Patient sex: M
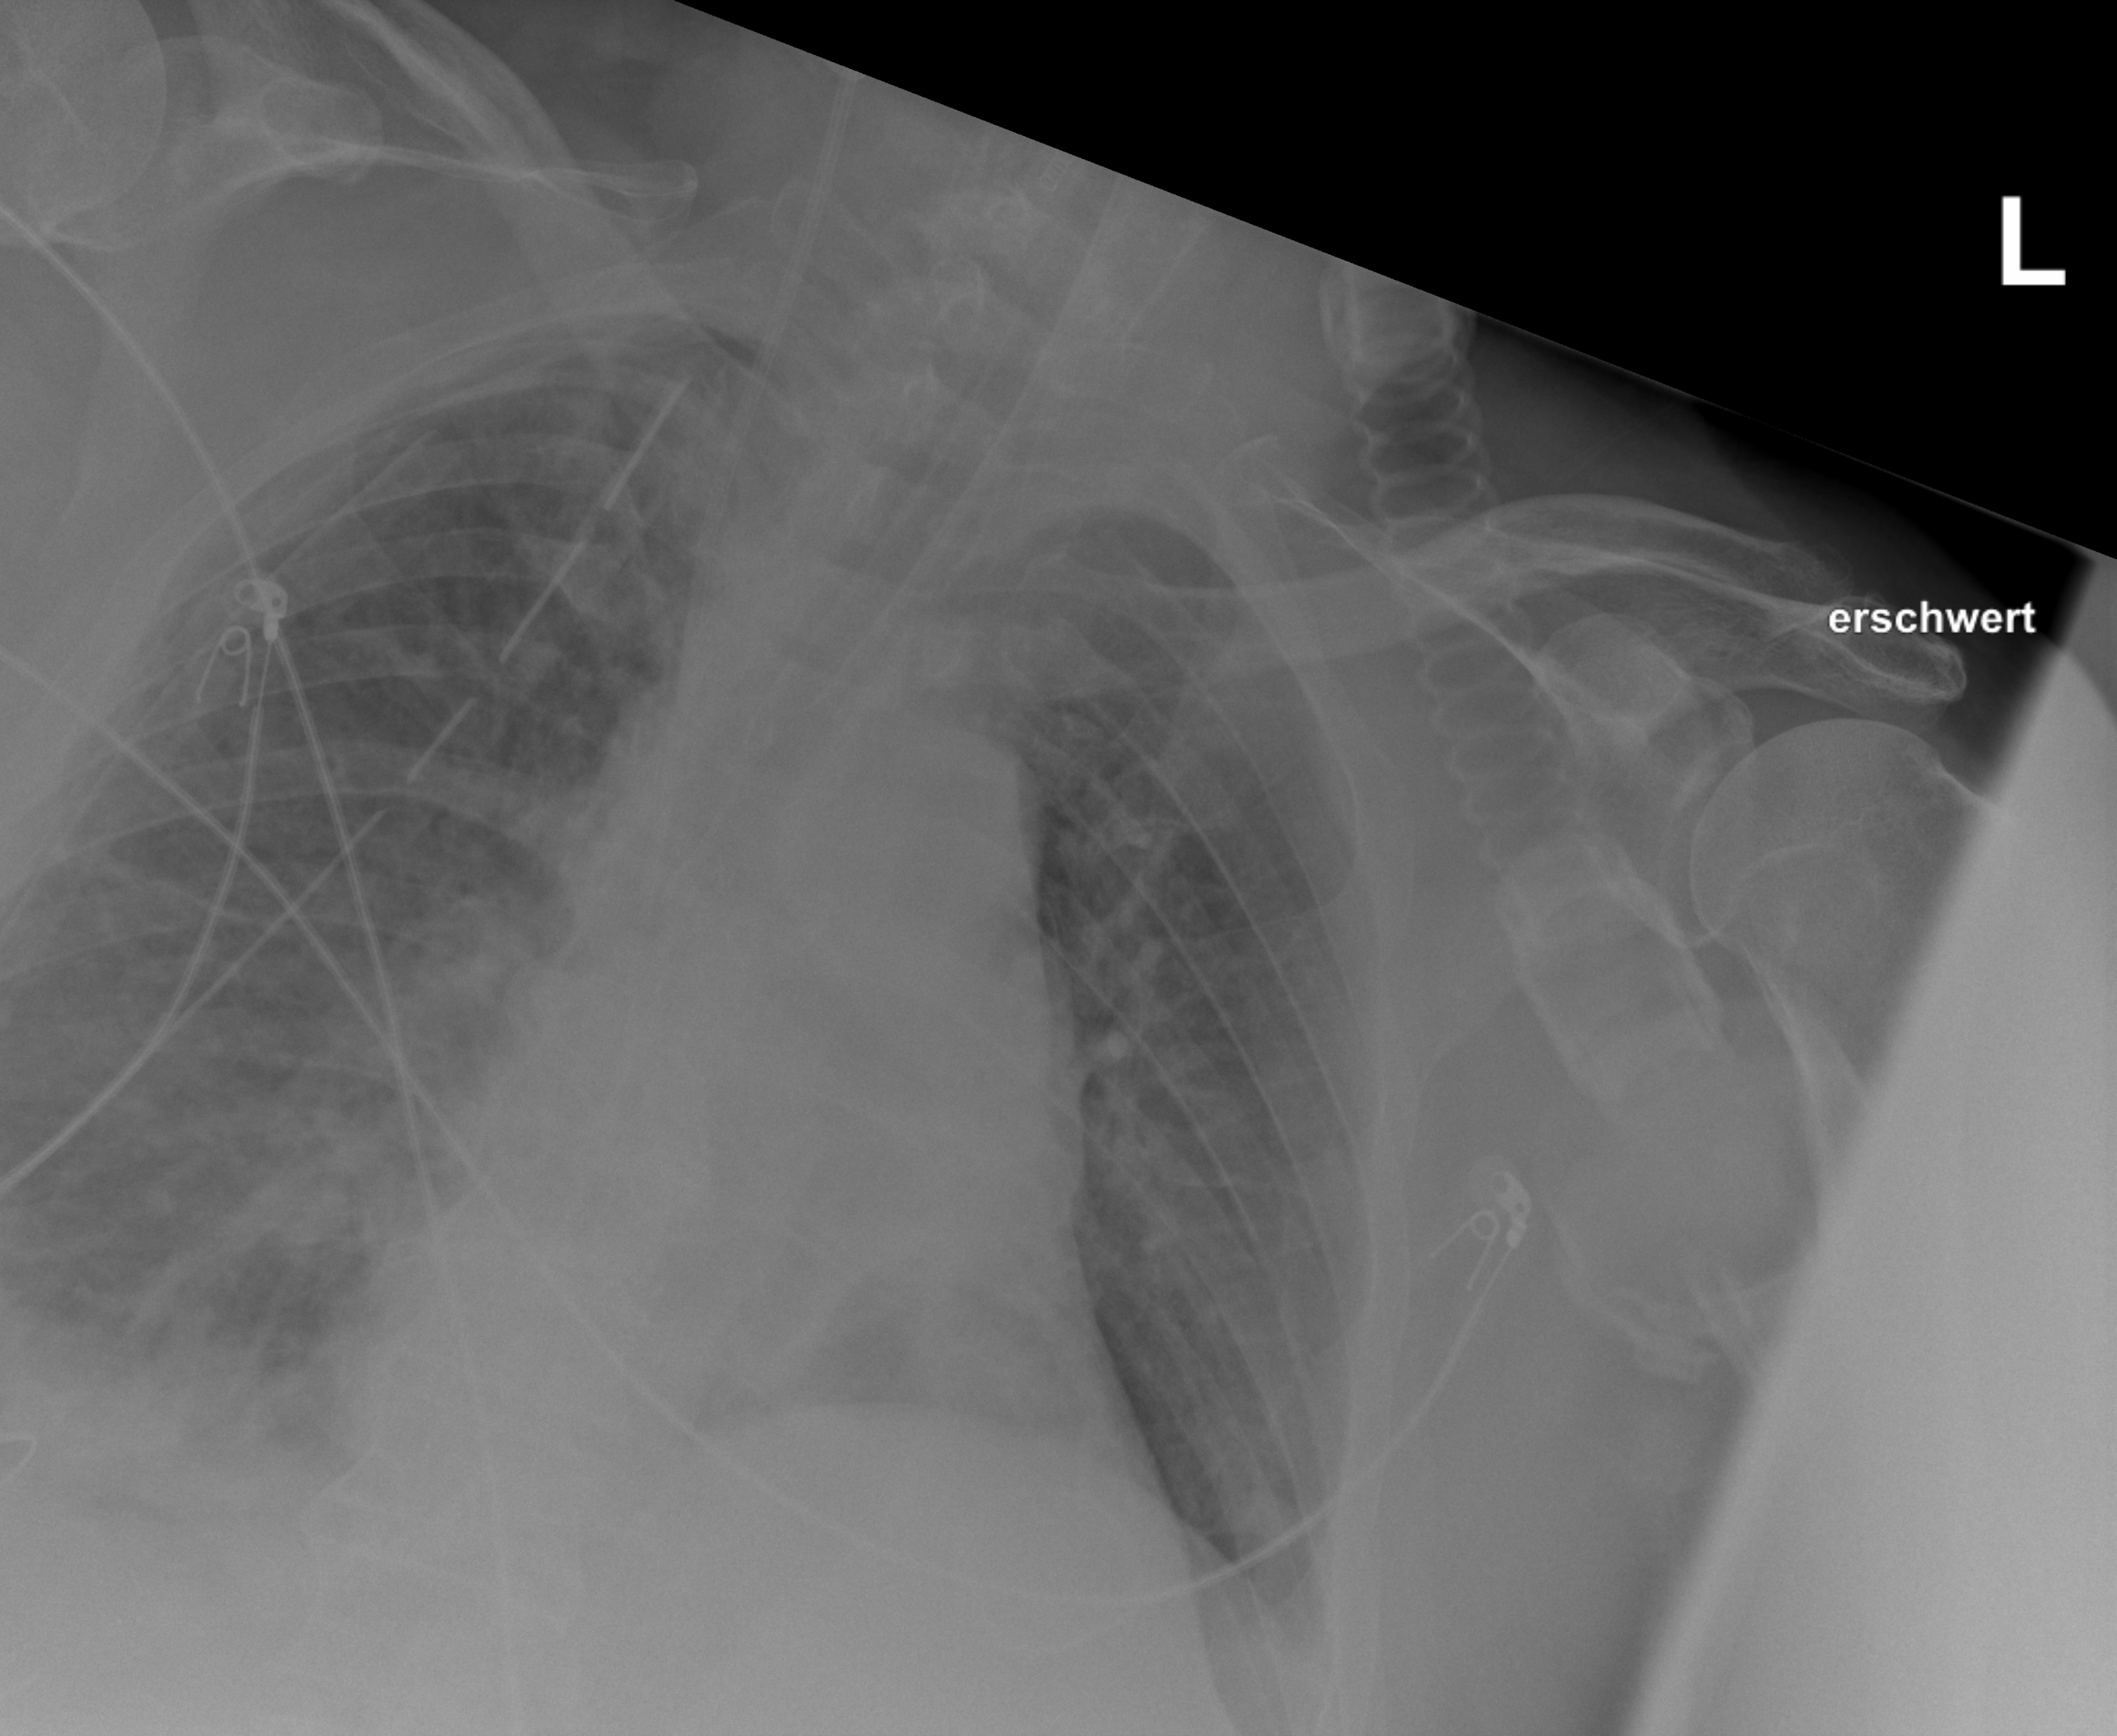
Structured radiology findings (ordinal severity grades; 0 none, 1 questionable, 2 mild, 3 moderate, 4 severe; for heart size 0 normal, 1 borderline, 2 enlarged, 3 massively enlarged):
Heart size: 0
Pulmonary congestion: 2
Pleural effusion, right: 2
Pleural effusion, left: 0
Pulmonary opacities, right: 2
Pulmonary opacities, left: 0
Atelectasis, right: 2
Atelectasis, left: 2